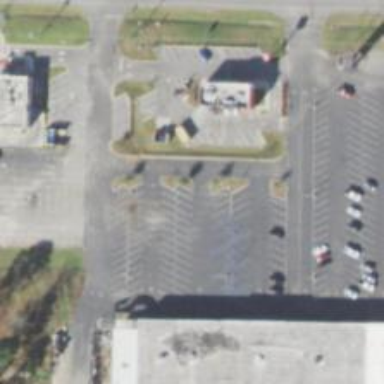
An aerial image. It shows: Parking space is available.